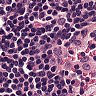
Metastatic tissue present: no